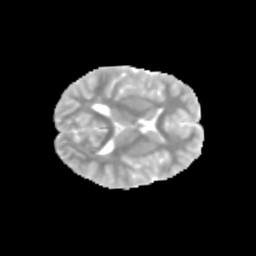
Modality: MD
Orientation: axial
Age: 12
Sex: male
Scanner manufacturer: siemens
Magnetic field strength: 3 T
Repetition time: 3.8 s
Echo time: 0.07 s